Question: I've been trying to implement k-medoids in C++.
So far, I've come up with implementing k-medoids by supplying the number of clusters (or the number of seeds), <URL>
Now, what I'm trying to do is to implement it by supplying the distances, instead of the number of clusters.
Let me draw a picture. The two circles represent a cluster and dots are data objects. C1 and C2 are the seeds (medoids).

For example, if you supply "8 miles", each green line in the picture above has to be equal or lower than 8 miles. I've spent a lot of time in searching how to implement k-medoids by indicating the number seeds, but not the distances.
I'd appreciate if you'd give any advice.
(I said I'm using c++, but the programming language itself doesn't matter, since I'm concerned about the algorithm only.)
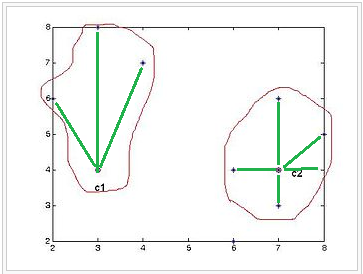
Answer: If you limit the maximum distance, you are doing (more precisely, a single cut through the cluster tree), not k-medoids.
It's common to do this with a distance matrix, too.